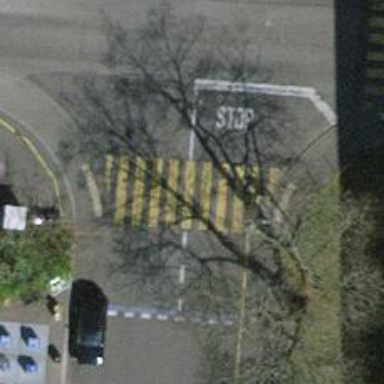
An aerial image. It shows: Marked crossing with zebra stripes on the road.